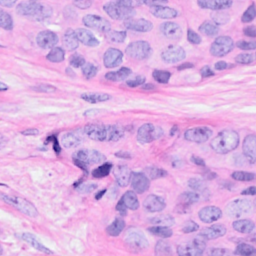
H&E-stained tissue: Breast